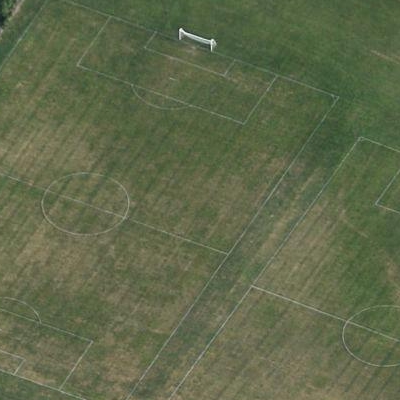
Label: Grass